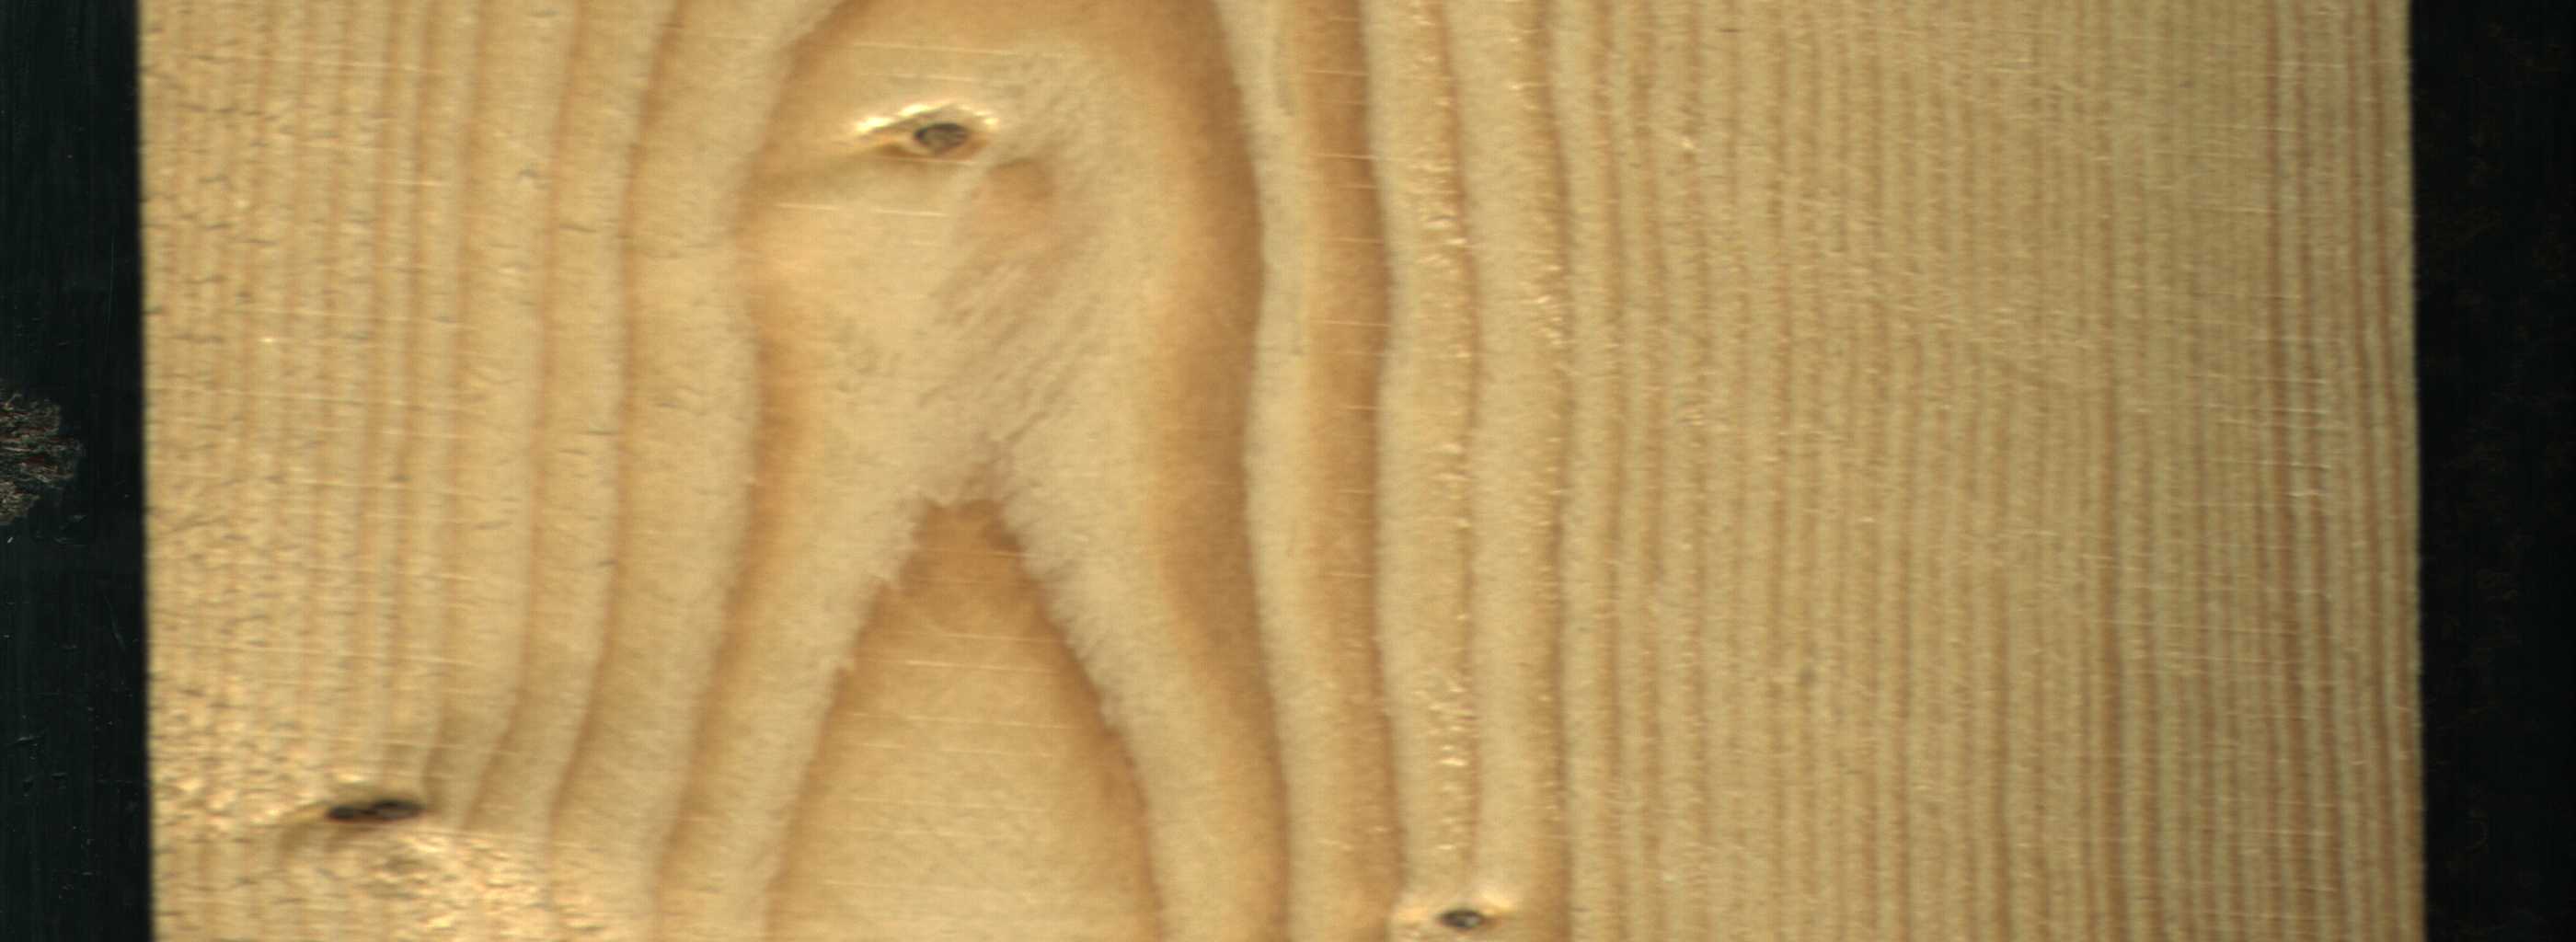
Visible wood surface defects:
Dead_Knot
Live_Knot
Live_Knot